Question: I am trying to read a docx file from php, as i read successfully but i didnt get some equation in the word document, as i am newbie in php i didnt know how to read that please suggest some ideas, the function i have tried to read the document is
'''
function index()
{
$document = 'file_path';
$text_output = $this->read_docx($document);
echo nl2br($text_output);
}
private function read_docx($filename)
{
var_dump($filename);
$striped_content = '';
$content = '';
$zip = zip_open($filename);
if (!$zip || is_numeric($zip))
return false;
while ($zip_entry = zip_read($zip)) {
if (zip_entry_open($zip, $zip_entry) == FALSE)
continue;
if (zip_entry_name($zip_entry) != "word/document.xml")
continue;
$content .= zip_entry_read($zip_entry, zip_entry_filesize($zip_entry));
zip_entry_close($zip_entry);
}// end while
zip_close($zip);
$content = str_replace('</w:r></w:p></w:tc><w:tc>', " ", $content);
$content = str_replace('</w:r></w:p>', "
", $content);
$striped_content = strip_tags($content);
return $striped_content;
}
'''
This is the sample math equation in the docx file which i am trying to read and render to html page. thanks

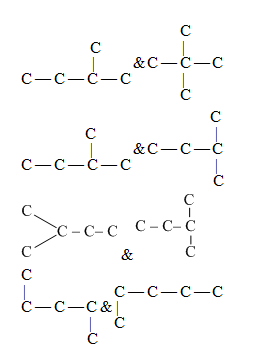
Answer: I fully go through this <URL>
'''
$document = 'url';
/*Function to extract images*/
function readZippedImages($filename)
{
$for_image = $filename;
/*Create a new ZIP archive object*/
$zip = new ZipArchive;
/*Open the received archive file*/
$final_arr=array();
$repo = array();
if (true === $zip->open($filename))
{
for ($i=0; $i<$zip->numFiles;$i++)
{
if($i==3)//should be document.xml
{
//======function using xml parser================================//
$check = $zip->getFromIndex($i);
//Create a new XMLReader Instance
$reader = new XMLReader();
//Loading from a XML File or URL
//$reader->open($check);
//Loading from PHP variable
$reader->xml($check);
//====================parsing through the document==================//
while($reader->read())
{
$node_loc = $reader->localName;
if($reader->nodeType == XMLREADER::ELEMENT && $reader->localName == 'body')
{
$reader->read();
$read_content = $reader->value. "
";
}
if($node_loc == '#text')//parsing all the text from document using #text tag
{
$temp_value = array("text"=>$reader->value);
array_push($final_arr,$temp_value);
$reader->read();
$read_content = $reader->value. "
";
}
if($node_loc == 'blip')//parsing all the images using blip tag which is under drawing tag
{
$attri_r = $reader->getAttribute("r:embed");
$current_image_name = $repo[$attri_r];
$image_stream = $this->showimage($for_image,$current_image_name);//return the base64 string
$temp_value = array("image"=>$image_stream);
array_push($final_arr,$temp_value);
}
}
//==================xml parser end============================//
}
if($i==2)//should be rels.xml
{
$check_id = $zip->getFromIndex($i);
$reader_relation = new XMLReader();
$reader_relation->xml($check_id);
//====================parsing through the document==================//
while($reader_relation->read())
{
$node_loc = $reader_relation->localName;
if($reader_relation->nodeType == XMLREADER::ELEMENT && $reader_relation->localName == 'Relationship')
{
$read_content_id = $reader_relation->getAttribute("Id");
$read_content_name = $reader_relation->getAttribute("Target");
$repo[$read_content_id]=$read_content_name;
}
}
}
}
}
}
function showimage($zip_file_original, $file_name_image)
{
$file_name_image = 'word/'.$file_name_image.'';// getting the image in the zip using its name
$z_show = new ZipArchive();
if ($z_show->open($zip_file_original) !== true) {
echo "File not found.";
return false;
}
$stat = $z_show->statName($file_name_image);
$fp = $z_show->getStream($file_name_image);
if(!$fp) {
echo "Could not load image.";
return false;
}
header('Content-Type: image/jpeg');
header('Content-Length: ' . $stat['size']);
$image = stream_get_contents($fp);
$picture = base64_encode($image);
return $picture;//return the base62 string for the current image.
fclose($fp);
}
readZippedImages($document);
'''
print the $final_arr you will get the all text and images in the document.